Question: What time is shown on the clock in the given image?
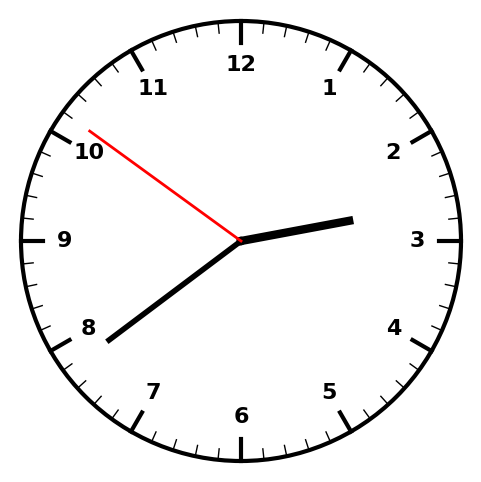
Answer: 02:38:51